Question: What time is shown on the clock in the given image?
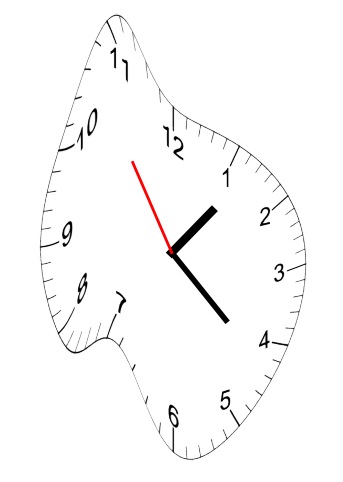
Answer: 01:21:54